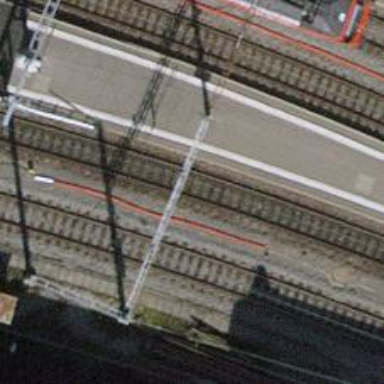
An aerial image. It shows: Single railway track with electrification through contact line.